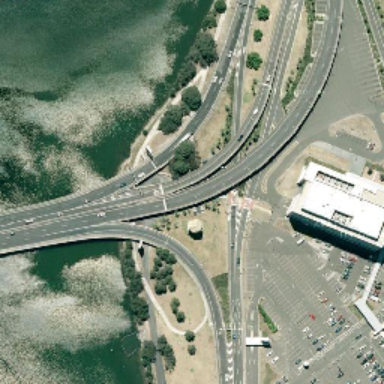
White buildings stand on forks .